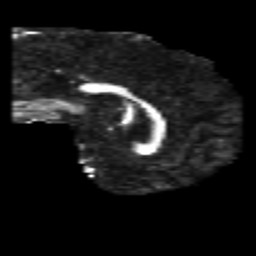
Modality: FA
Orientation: sagittal
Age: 39
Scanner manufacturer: philips
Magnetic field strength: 3 T
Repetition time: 8.599 s
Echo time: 0.1273 s